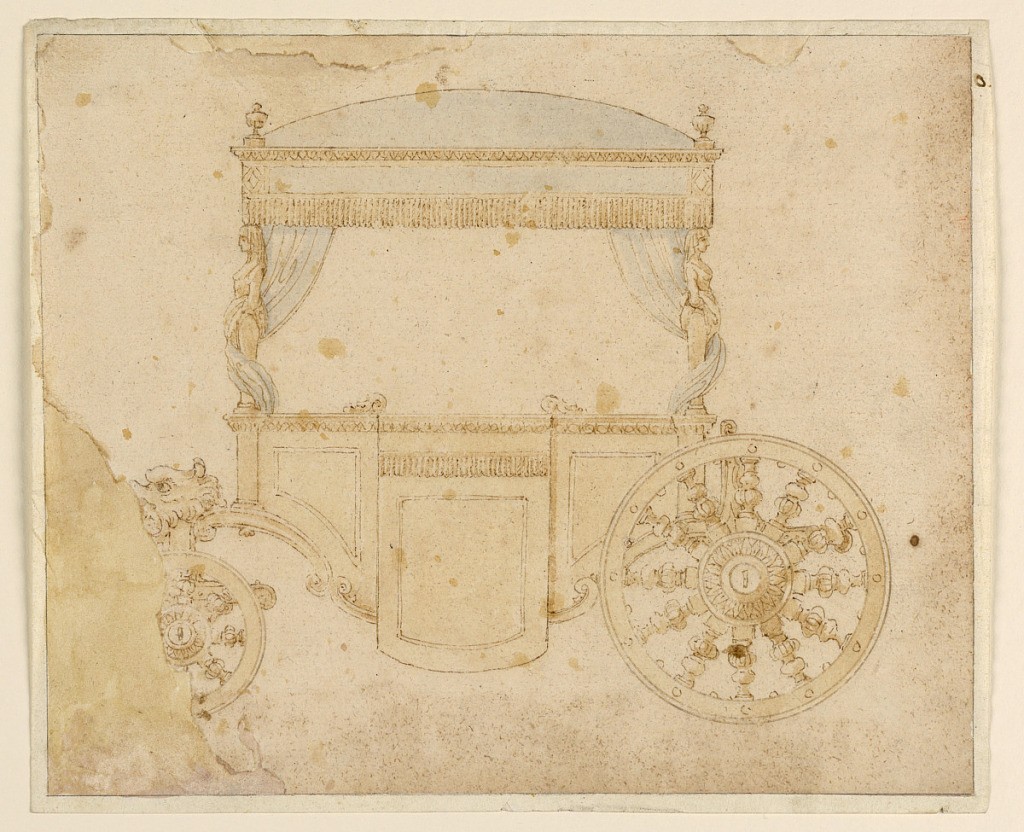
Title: Study for a Vis-à-vis
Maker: Unknown
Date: ca. 1750
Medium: Brush and blue and brown wash, pen and brown ink on paper
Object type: Drawing
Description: Sketch of a carriage which allowed people to sit facing one another.  Consisted of a rectangular shaped body with a light blue canopied roof.  Frill hands from the top of the canopy as two light blue curtains hand and wrap around poles carved unto standing female figures.  At center a door.